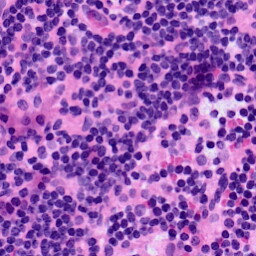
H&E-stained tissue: LymphNode